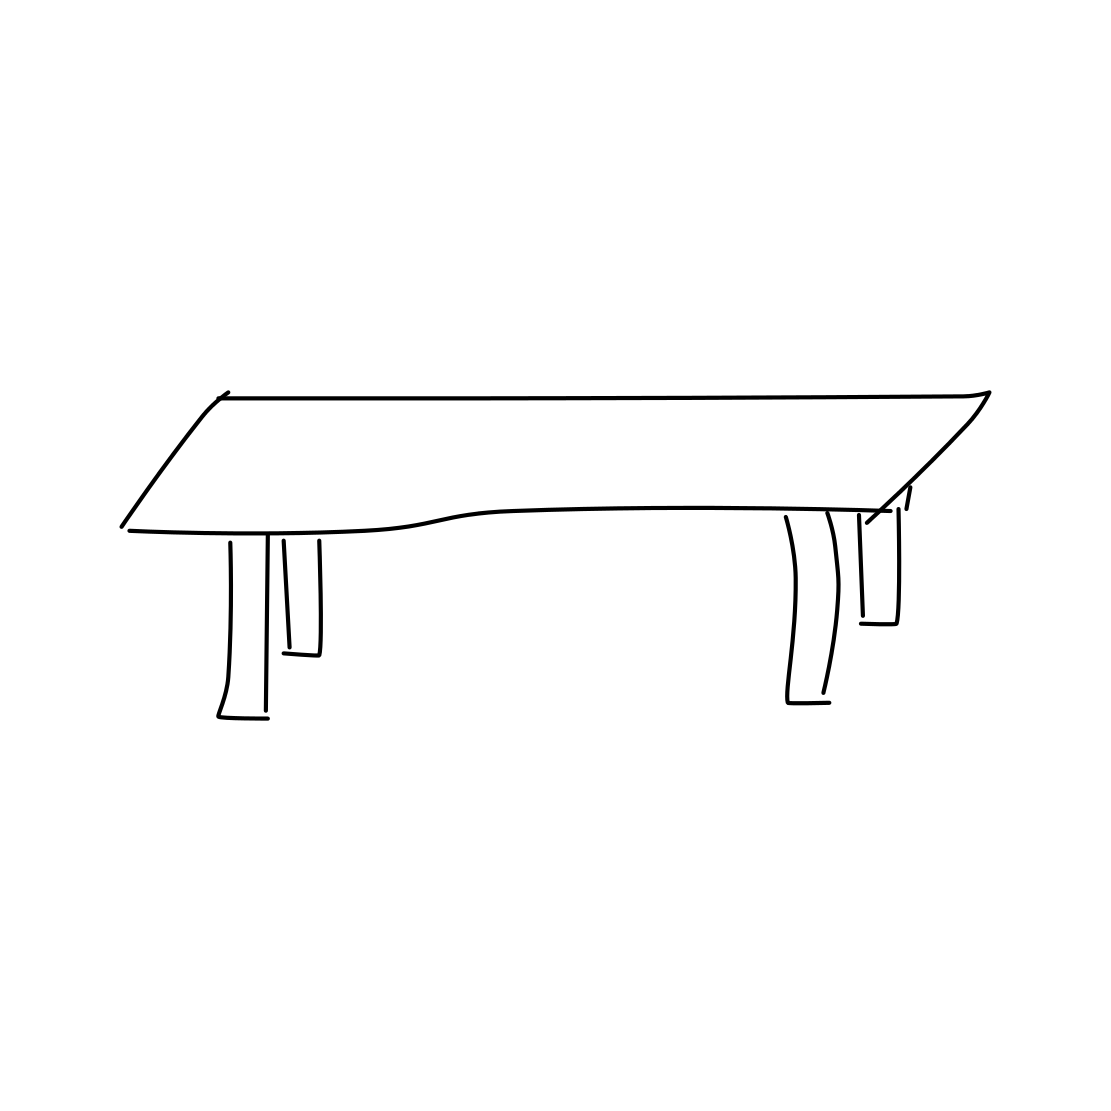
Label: bench